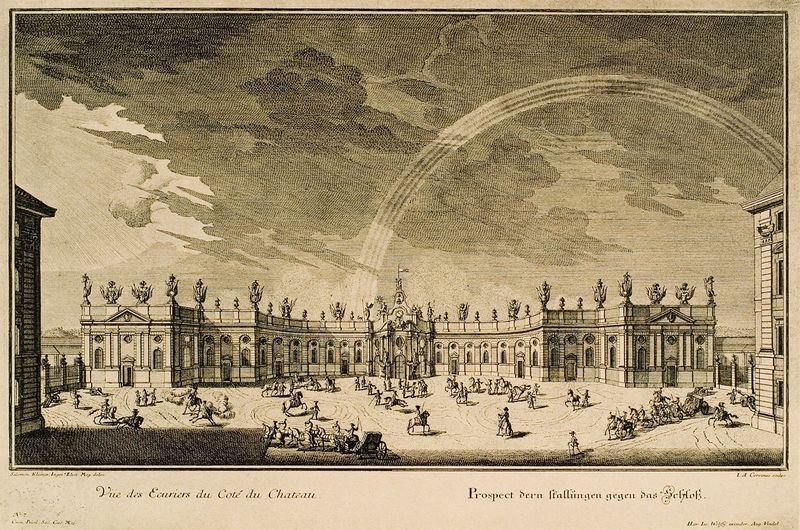
Titel: Prospect dern Stallungen gegen das Schloß
Künstler: Salomon Kleiner
Schlagwörter: himmel, schatten, wolken, menschen, fenster, licht, männer, zeichnung, gebäude, schloss, barock, mensch, sonne, pferde, reiter, ansicht, fassade, fahne, flagge, spuren, kutsche, kutschen, platz, besucher, figuren, wagen, palast, druck, radierung, stich, schwarzweiß, kupferstich, chateau, regenbogen, schlossplatz, schloßanlage, marstall, prospect, schlosshof, schwrazweiß